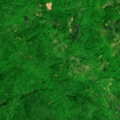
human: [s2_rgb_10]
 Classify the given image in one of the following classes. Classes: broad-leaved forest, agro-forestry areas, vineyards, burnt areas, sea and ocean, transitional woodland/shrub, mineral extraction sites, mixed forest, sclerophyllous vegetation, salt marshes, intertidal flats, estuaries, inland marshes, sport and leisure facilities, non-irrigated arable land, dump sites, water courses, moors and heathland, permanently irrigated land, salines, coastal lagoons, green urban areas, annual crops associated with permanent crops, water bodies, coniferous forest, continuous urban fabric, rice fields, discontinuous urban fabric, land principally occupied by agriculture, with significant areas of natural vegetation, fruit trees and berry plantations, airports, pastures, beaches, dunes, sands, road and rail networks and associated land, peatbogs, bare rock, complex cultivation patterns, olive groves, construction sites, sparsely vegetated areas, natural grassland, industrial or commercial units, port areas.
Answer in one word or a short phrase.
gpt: broad-leaved forest, natural grassland, transitional woodland/shrub